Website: macys
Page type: store-pickup
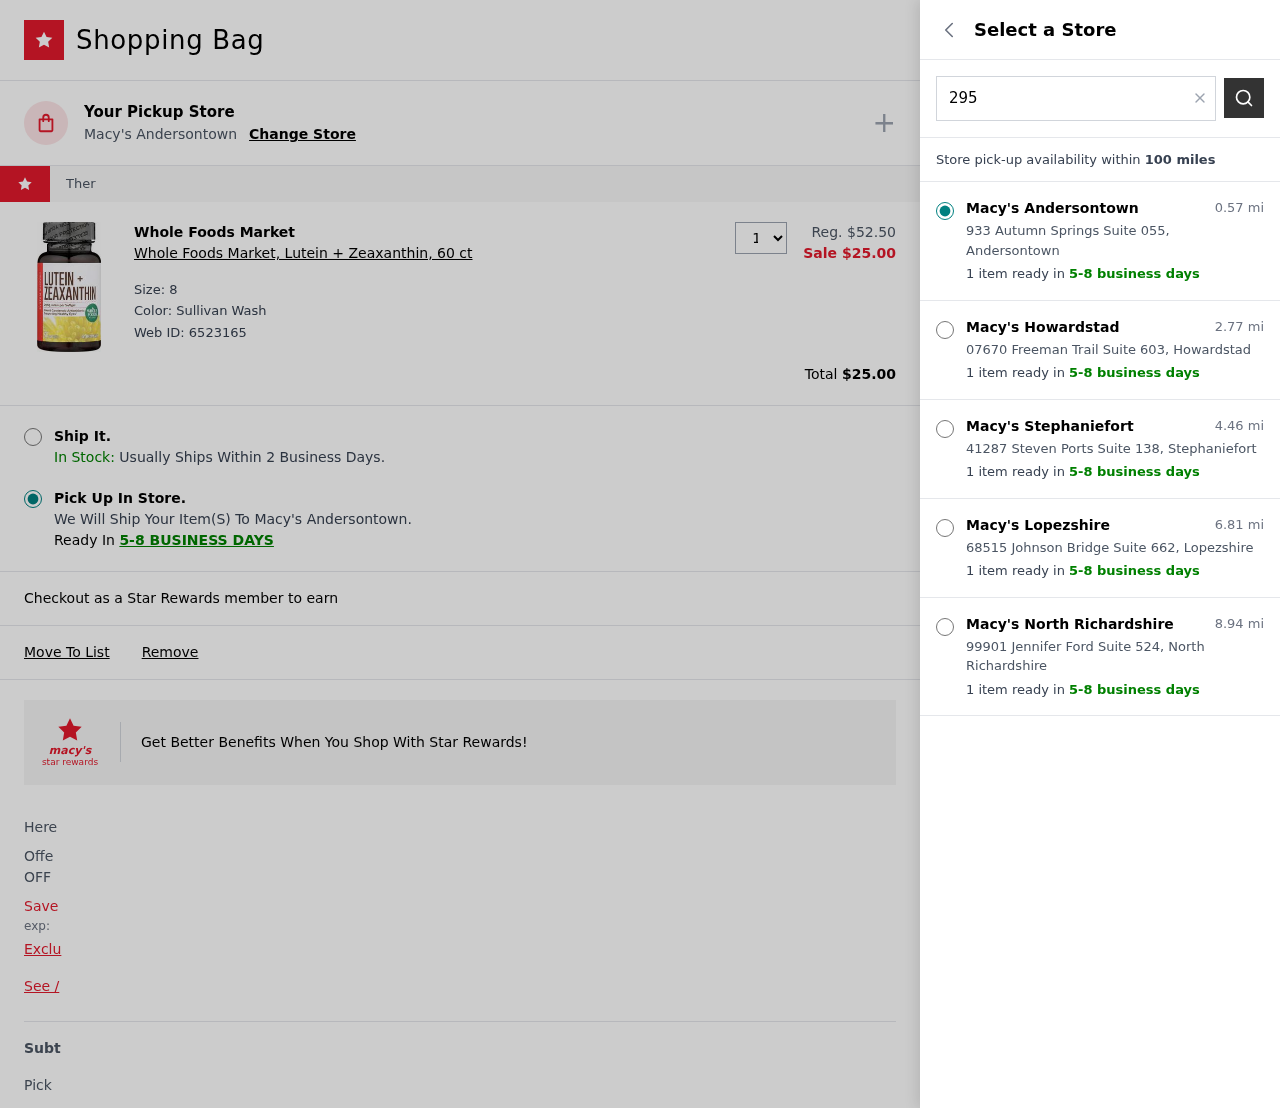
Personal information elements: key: PII_LOCATION1_CITY
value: Andersontown
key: PII_LOCATION1_STREET
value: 933 Autumn Springs Suite 055
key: PII_LOCATION2_CITY
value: Howardstad
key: PII_LOCATION2_STREET
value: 07670 Freeman Trail Suite 603
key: PII_LOCATION3_CITY
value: Stephaniefort
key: PII_LOCATION3_STREET
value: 41287 Steven Ports Suite 138
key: PII_LOCATION4_CITY
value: Lopezshire
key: PII_LOCATION4_STREET
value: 68515 Johnson Bridge Suite 662
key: PII_LOCATION5_CITY
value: North Richardshire
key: PII_LOCATION5_STREET
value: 99901 Jennifer Ford Suite 524
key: PII_POSTCODE
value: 29533
Product elements: key: PRODUCT1_BRAND
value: Whole Foods Market
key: PRODUCT1_NAME
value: Whole Foods Market, Lutein + Zeaxanthin, 60 ct
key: PRODUCT1_PRICE
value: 25
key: PRODUCT1_QUANTITY
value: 1
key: PRODUCT1_ORIGINAL_PRICE
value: $52.50
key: PRODUCT1_WEB_ID
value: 6523165
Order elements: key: ORDER_TOTAL
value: $25.00
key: ORDER_DELIVERY_DATE
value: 5-8 business days
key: ORDER_DELIVERY_DATE
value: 5-8 BUSINESS DAYS
Search elements: key: SEARCH_LOCATION
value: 29533